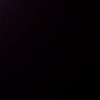
Label: space